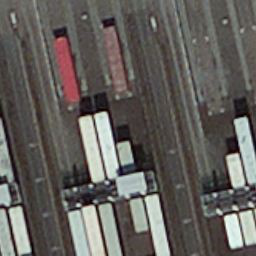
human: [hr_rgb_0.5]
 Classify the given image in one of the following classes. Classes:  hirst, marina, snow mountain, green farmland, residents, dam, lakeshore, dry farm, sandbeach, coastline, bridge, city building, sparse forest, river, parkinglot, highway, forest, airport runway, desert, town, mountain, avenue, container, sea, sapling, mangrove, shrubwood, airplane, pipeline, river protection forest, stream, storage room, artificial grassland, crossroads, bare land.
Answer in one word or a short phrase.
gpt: container